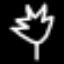
Label: leaf